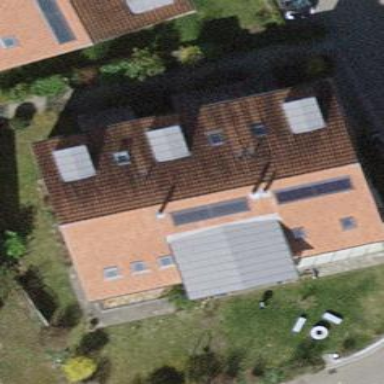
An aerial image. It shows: Terrace building.